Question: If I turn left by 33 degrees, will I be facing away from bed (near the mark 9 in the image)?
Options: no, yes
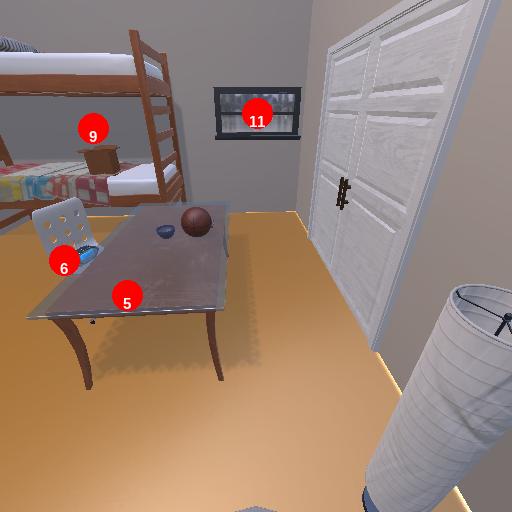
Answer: no